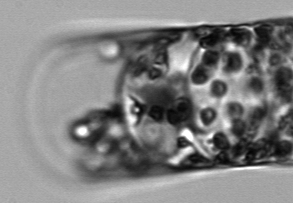
Label: Guinardia_flaccida